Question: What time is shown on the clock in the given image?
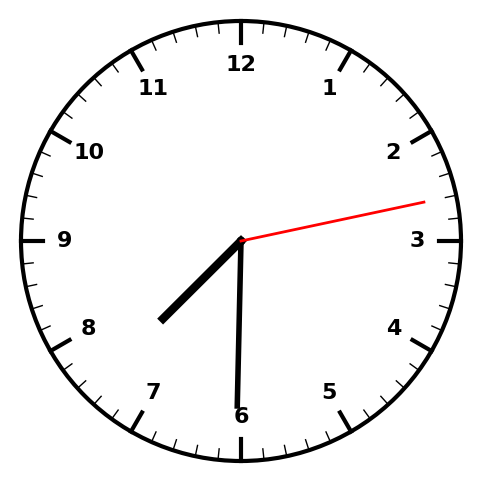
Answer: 07:30:13